Question: I need to include css style file in my JSP page.
But cant find properly url. Please help.
My JavaConfig:
'''
package com.sprhib.init;
import javax.servlet.FilterRegistration;
import javax.servlet.ServletContext;
import javax.servlet.ServletException;
import javax.servlet.ServletRegistration.Dynamic;
import org.springframework.web.WebApplicationInitializer;
import org.springframework.web.context.ContextLoaderListener;
import org.springframework.web.context.support.AnnotationConfigWebApplicationContext;
import org.springframework.web.filter.CharacterEncodingFilter;
import org.springframework.web.servlet.DispatcherServlet;
public class Initializer implements WebApplicationInitializer {
public void onStartup(ServletContext servletContext)
throws ServletException {
AnnotationConfigWebApplicationContext ctx = new AnnotationConfigWebApplicationContext();
ctx.register(WebAppConfig.class);
servletContext.addListener(new ContextLoaderListener(ctx));
ctx.setServletContext(servletContext);
Dynamic servlet = servletContext.addServlet("dispatcher", new DispatcherServlet(ctx));
servlet.addMapping("/");
servlet.setLoadOnStartup(1);
FilterRegistration.Dynamic filterRegistration = servletContext.addFilter("encodingFilter",
new CharacterEncodingFilter());
filterRegistration.setInitParameter("encoding", "UTF-8");
filterRegistration.setInitParameter("forceEncoding", "true");
filterRegistration.addMappingForUrlPatterns(null,true,"/*");
}
}
'''
_
'''
package com.sprhib.init;
import java.util.Properties;
import javax.annotation.Resource;
import javax.sql.DataSource;
import org.springframework.context.annotation.Bean;
import org.springframework.context.annotation.ComponentScan;
import org.springframework.context.annotation.Configuration;
import org.springframework.context.annotation.PropertySource;
import org.springframework.core.env.Environment;
import org.springframework.jdbc.datasource.DriverManagerDataSource;
import org.springframework.orm.hibernate4.HibernateTransactionManager;
import org.springframework.orm.hibernate4.LocalSessionFactoryBean;
import org.springframework.transaction.annotation.EnableTransactionManagement;
import org.springframework.web.servlet.config.annotation.EnableWebMvc;
import org.springframework.web.servlet.config.annotation.ResourceHandlerRegistry;
import org.springframework.web.servlet.view.JstlView;
import org.springframework.web.servlet.view.UrlBasedViewResolver;
@Configuration
@ComponentScan("com.sprhib")
@EnableWebMvc
@EnableTransactionManagement
@PropertySource("classpath:application.properties")
public class WebAppConfig {
private static final String PROPERTY_NAME_DATABASE_DRIVER = "db.driver";
private static final String PROPERTY_NAME_DATABASE_PASSWORD = "db.password";
private static final String PROPERTY_NAME_DATABASE_URL = "db.url";
private static final String PROPERTY_NAME_DATABASE_USERNAME = "db.username";
private static final String PROPERTY_NAME_HIBERNATE_DIALECT = "hibernate.dialect";
private static final String PROPERTY_NAME_HIBERNATE_SHOW_SQL = "hibernate.show_sql";
private static final String PROPERTY_NAME_ENTITYMANAGER_PACKAGES_TO_SCAN = "entitymanager.packages.to.scan";
@Resource
private Environment env;
@Bean
public DataSource dataSource() {
DriverManagerDataSource dataSource = new DriverManagerDataSource();
dataSource.setDriverClassName(env.getRequiredProperty(PROPERTY_NAME_DATABASE_DRIVER));
dataSource.setUrl(env.getRequiredProperty(PROPERTY_NAME_DATABASE_URL));
dataSource.setUsername(env.getRequiredProperty(PROPERTY_NAME_DATABASE_USERNAME));
dataSource.setPassword(env.getRequiredProperty(PROPERTY_NAME_DATABASE_PASSWORD));
return dataSource;
}
@Bean
public LocalSessionFactoryBean sessionFactory() {
LocalSessionFactoryBean sessionFactoryBean = new LocalSessionFactoryBean();
sessionFactoryBean.setDataSource(dataSource());
sessionFactoryBean.setPackagesToScan(env.getRequiredProperty(PROPERTY_NAME_ENTITYMANAGER_PACKAGES_TO_SCAN));
sessionFactoryBean.setHibernateProperties(hibProperties());
return sessionFactoryBean;
}
private Properties hibProperties() {
Properties properties = new Properties();
properties.put(PROPERTY_NAME_HIBERNATE_DIALECT, env.getRequiredProperty(PROPERTY_NAME_HIBERNATE_DIALECT));
properties.put(PROPERTY_NAME_HIBERNATE_SHOW_SQL, env.getRequiredProperty(PROPERTY_NAME_HIBERNATE_SHOW_SQL));
return properties;
}
@Bean
public HibernateTransactionManager transactionManager() {
HibernateTransactionManager transactionManager = new HibernateTransactionManager();
transactionManager.setSessionFactory(sessionFactory().getObject());
return transactionManager;
}
@Bean
public UrlBasedViewResolver setupViewResolver() {
UrlBasedViewResolver resolver = new UrlBasedViewResolver();
resolver.setPrefix("/WEB-INF/pages/");
resolver.setSuffix(".jsp");
resolver.setViewClass(JstlView.class);
return resolver;
}
}
'''
I need to include css style file in my JSP page.
But cant find properly url. Please help.
web.xml is empty.
Image of project structure:

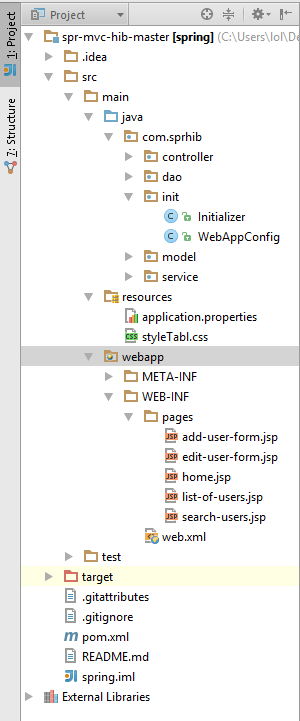
Answer: Since you are using a java config here is how to do it :
'''
@Configuration
@EnableWebMvc
public class MvcConfig extends WebMvcConfigurerAdapter {
@Override
public void addResourceHandlers(ResourceHandlerRegistry registry) {
registry
.addResourceHandler("/resources/**")
.addResourceLocations("(/resources/");
}
}
'''
'''
<%@ taglib uri="http://java.sun.com/jsp/jstl/core" prefix="c" %>
<html>
<head>
<link href="<c:url value="/resources/styleTabl.css" />" rel="stylesheet">
<title>Home</title>
</head>
'''
In case someone is using the following will do :
'''
<mvc:resources mapping="/resources/**" location="/resources/" />
'''